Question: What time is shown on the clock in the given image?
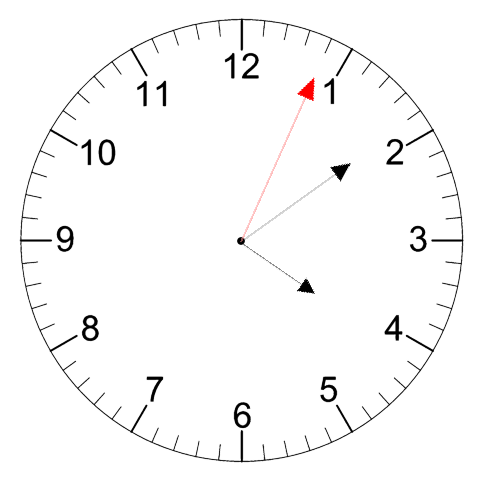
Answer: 04:09:04